Field crop: maize
Growth stage: 2
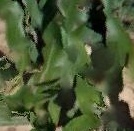
Species: maize